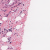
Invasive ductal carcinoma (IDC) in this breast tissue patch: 1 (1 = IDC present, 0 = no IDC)